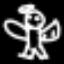
Label: angel